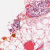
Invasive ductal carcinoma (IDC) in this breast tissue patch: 0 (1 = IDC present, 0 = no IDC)